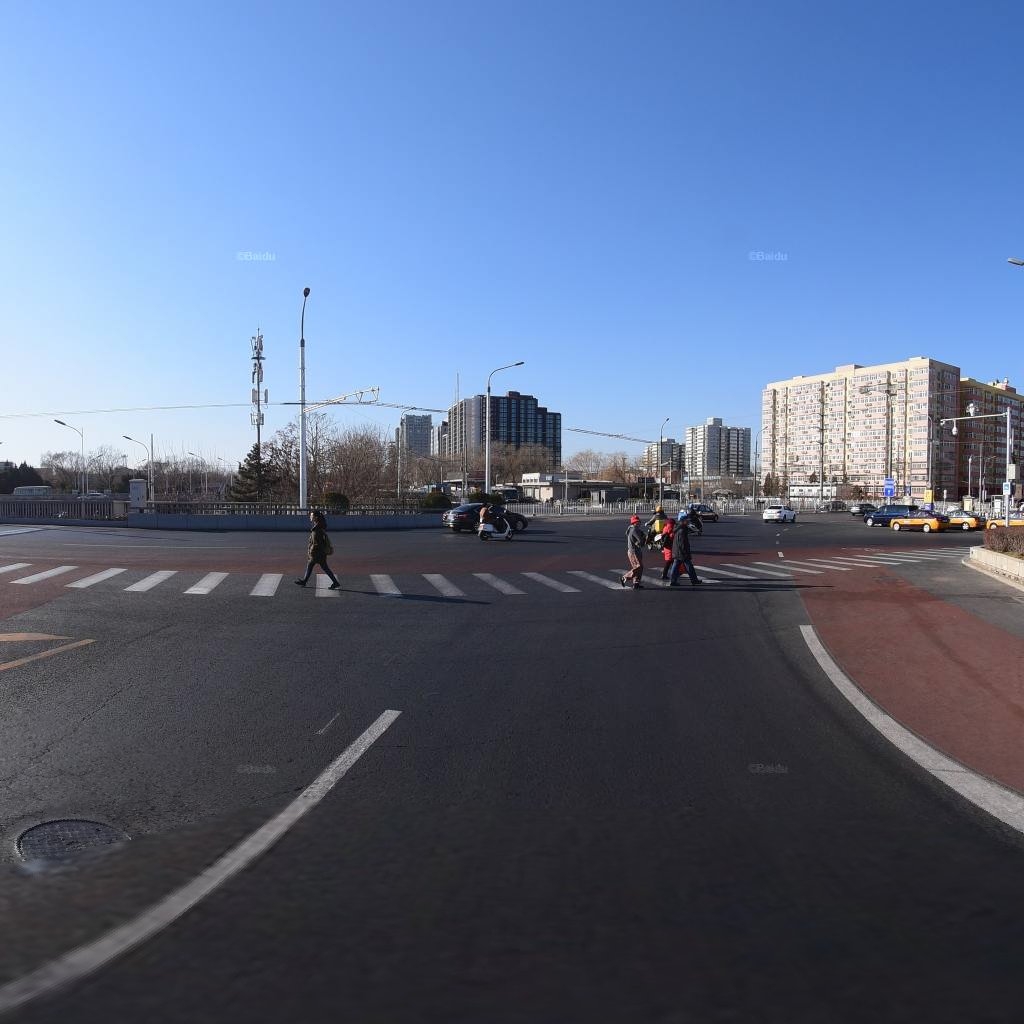
Region: Dongcheng
Road damage annotations: transverse crack, transverse crack, manhole cover, longitudinal crack, transverse crack